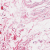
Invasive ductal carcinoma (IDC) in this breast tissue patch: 0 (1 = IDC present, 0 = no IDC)